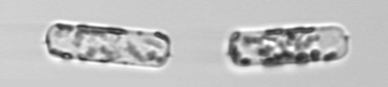
Label: Dactyliosolen_fragilissimus